RGB frame:
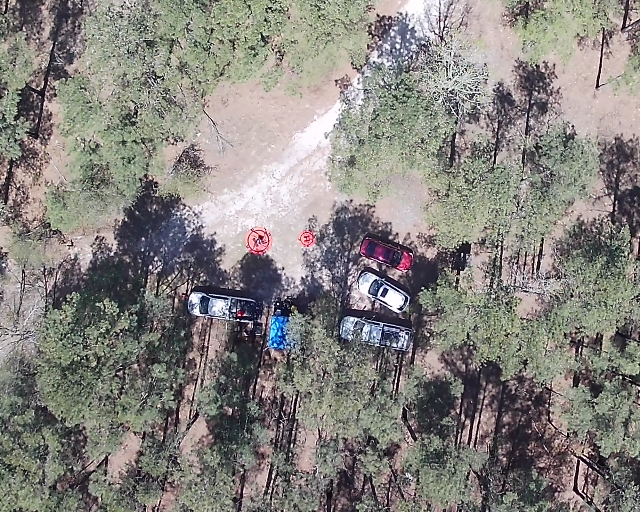
Thermal frame:
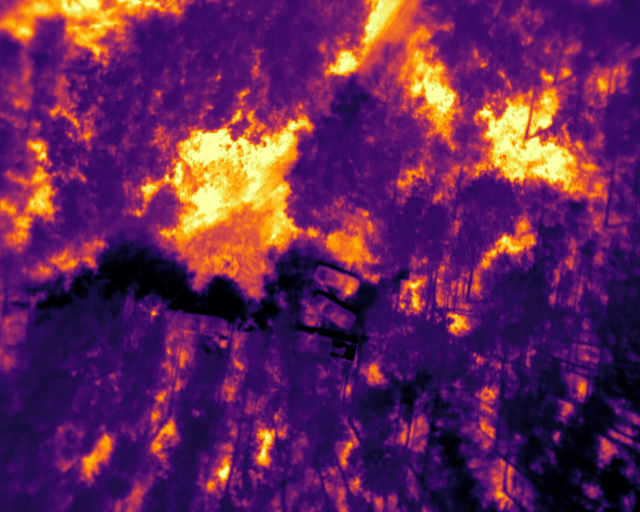
Captured: 2026-02-27 02:42:47
Pixels at or above 80 °C: 0 (fraction of frame: 0)